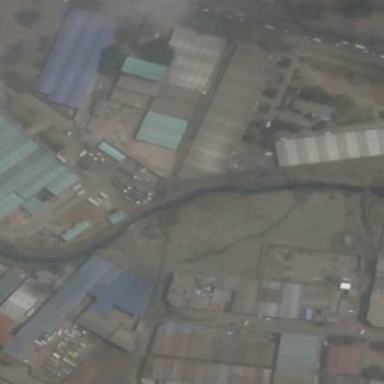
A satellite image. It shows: Industrial building.